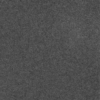
Label: dusty